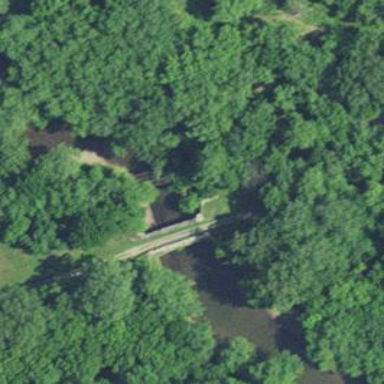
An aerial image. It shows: Path leading to bridge.